Question:
Not sure what caused this. How do you fix this?
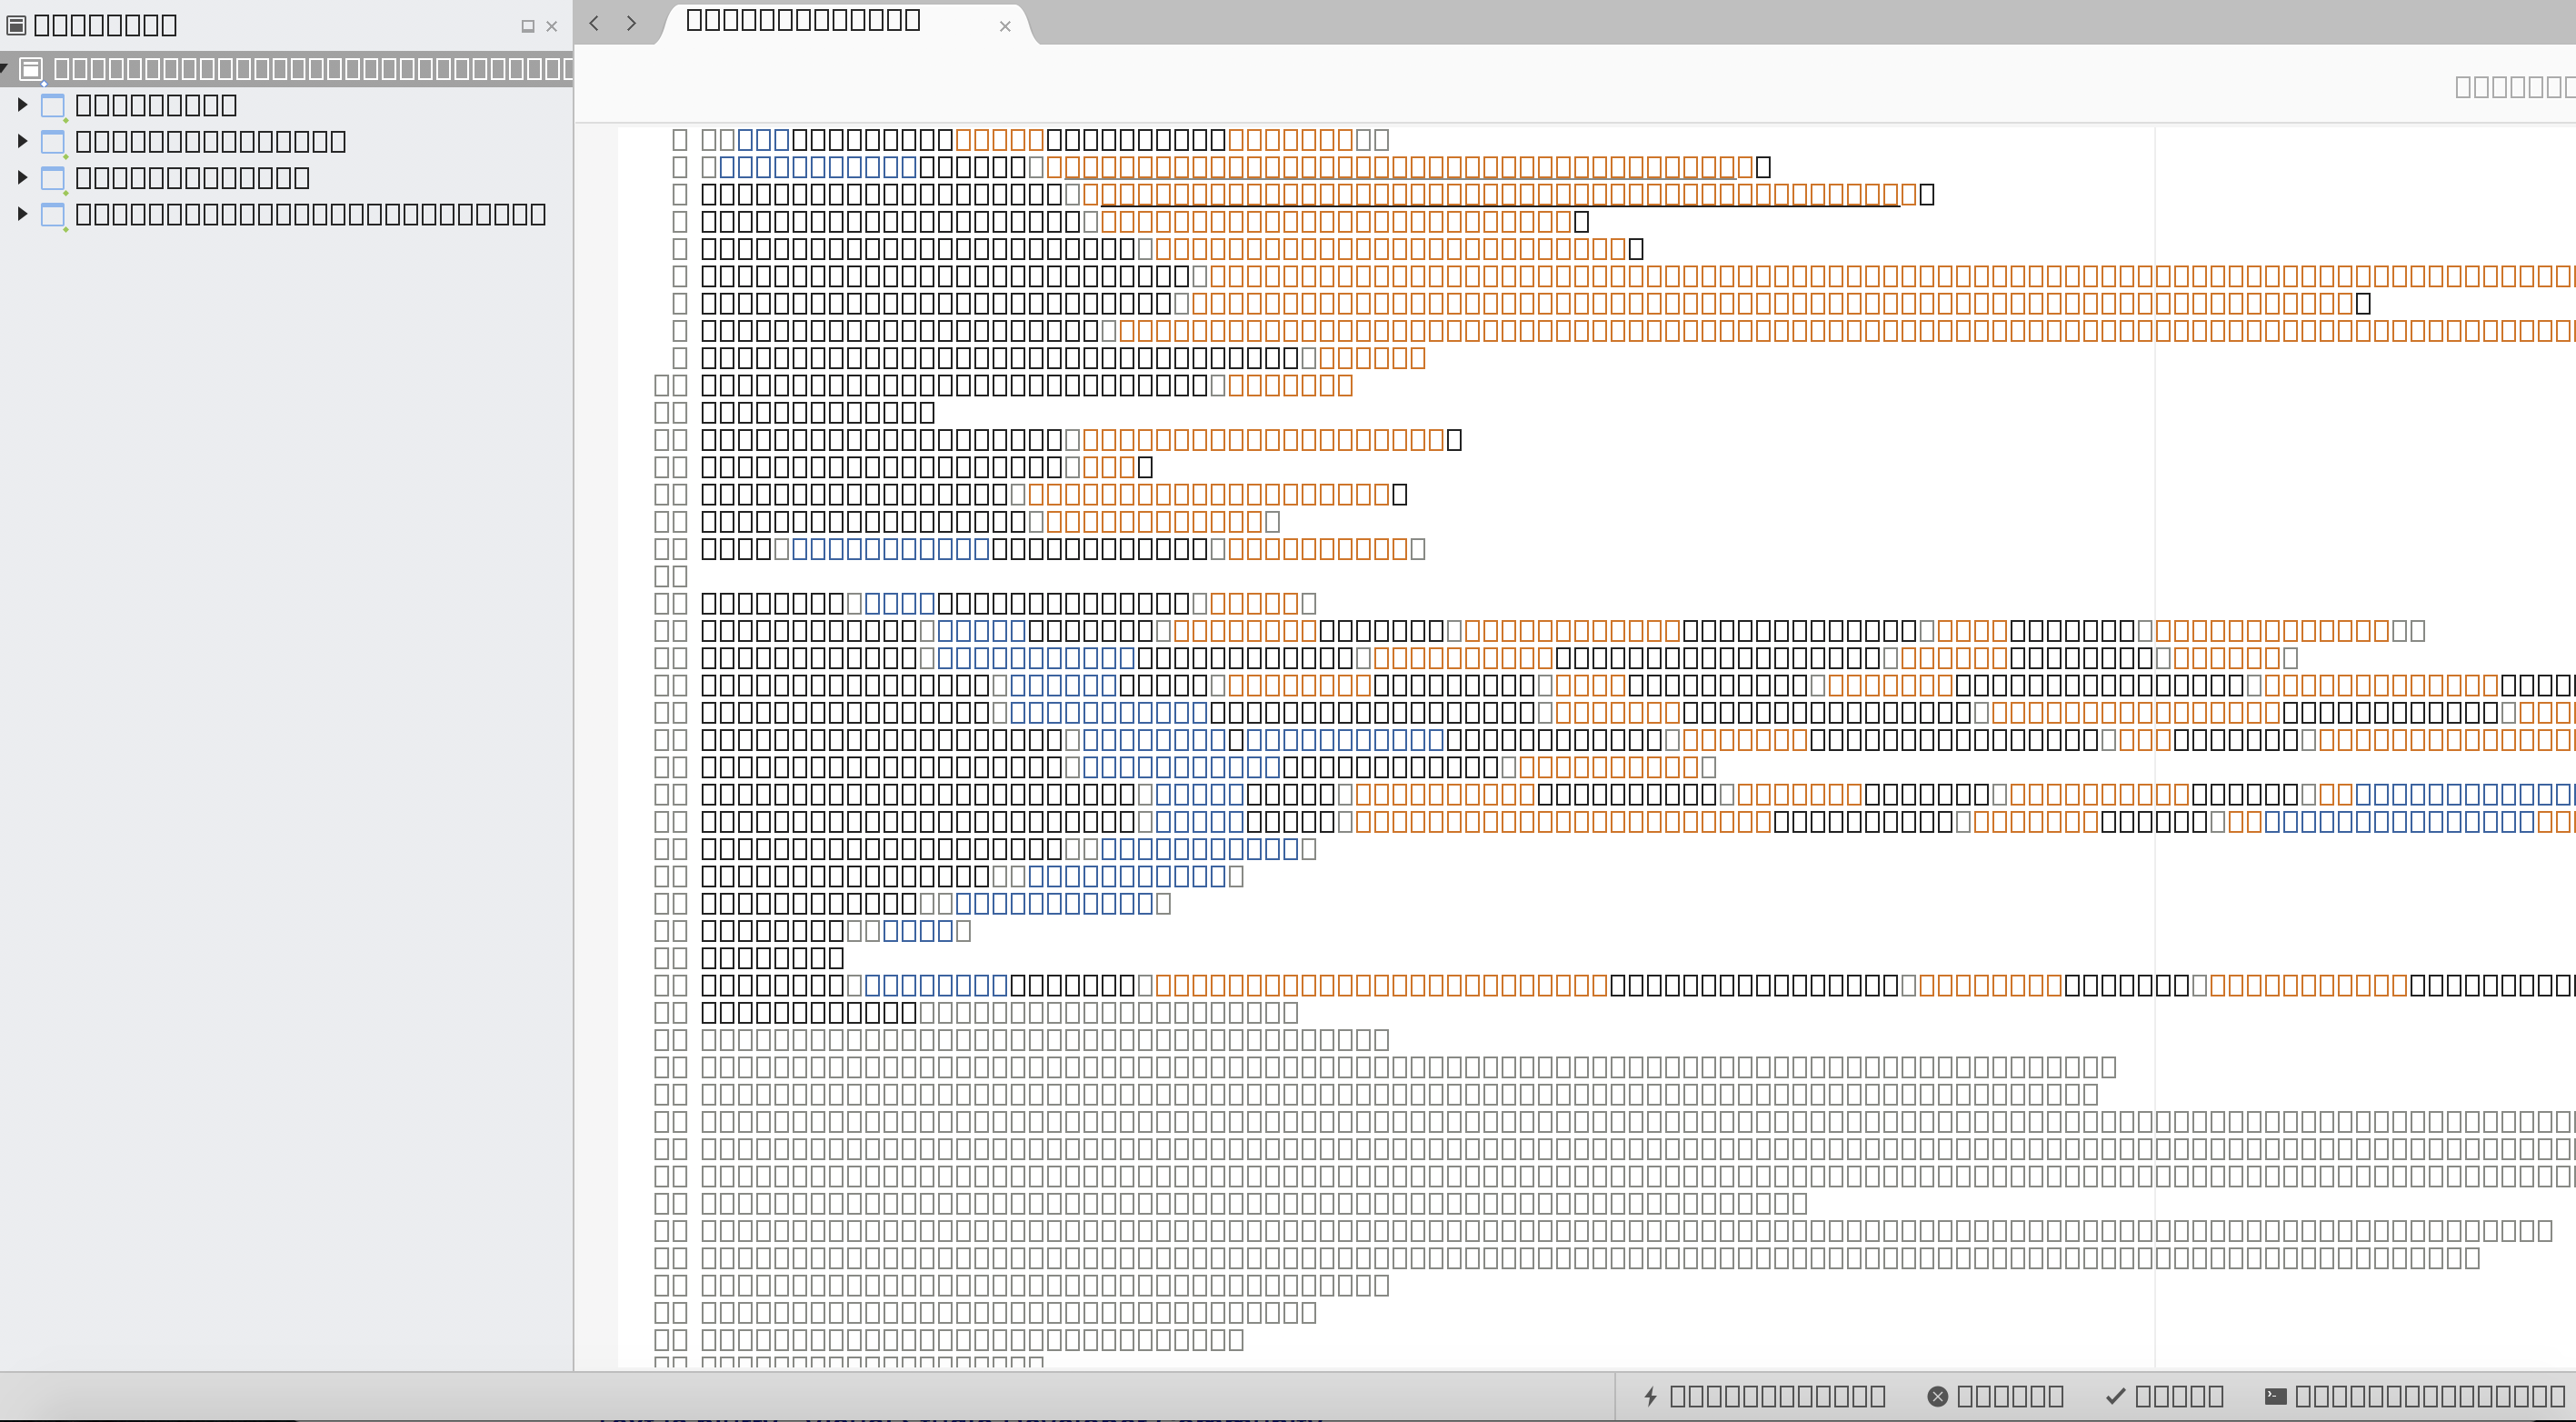
Answer: I fixed it. Somehow my mono install got messed up during an update. So I uninstalled VS. Then I reinstalled mono then reinstall VS.